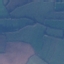
Label: Pasture